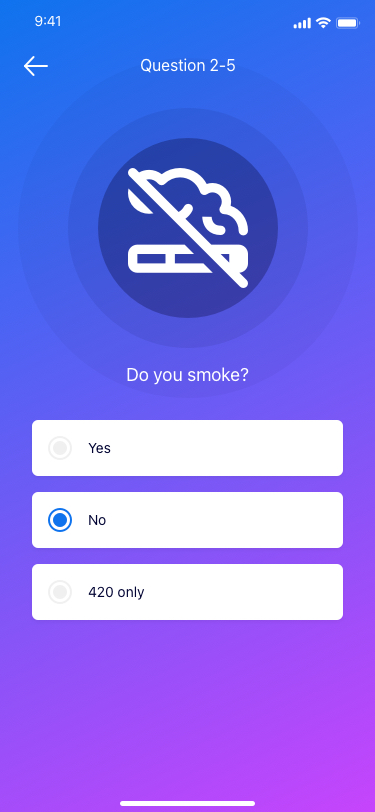
Text in this UI design:
Yes
No
420 only
Do you smoke?
Question 2-5